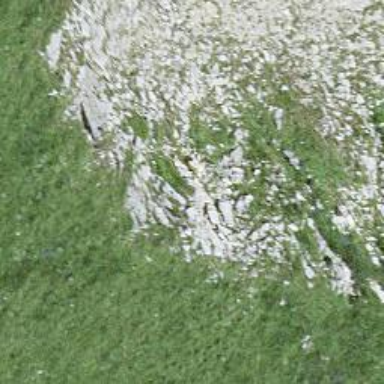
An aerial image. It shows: Arete in nature.